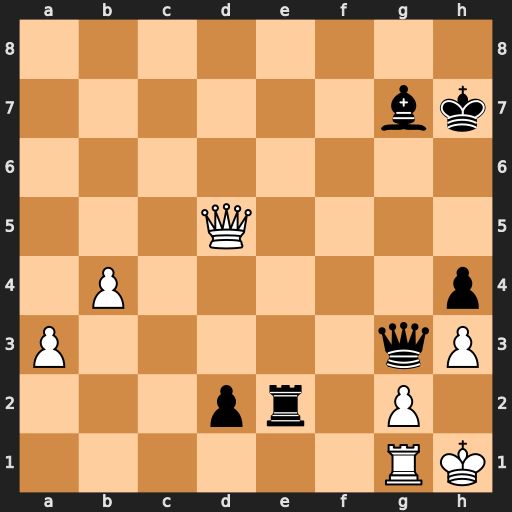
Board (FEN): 8/6bk/8/3Q4/1P5p/P5qP/3pr1P1/6RK
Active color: w
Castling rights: -
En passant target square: -
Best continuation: Qh5+ Bh6 Qxe2